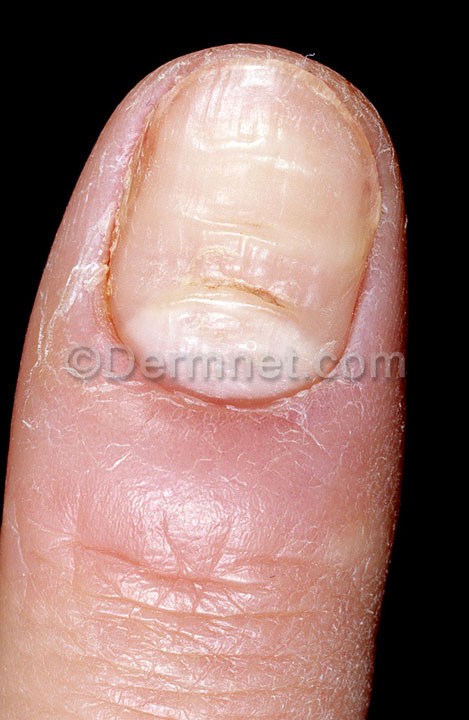
Disease: Nail Fungus and other Nail Disease